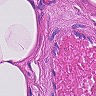
Metastatic tissue present: no